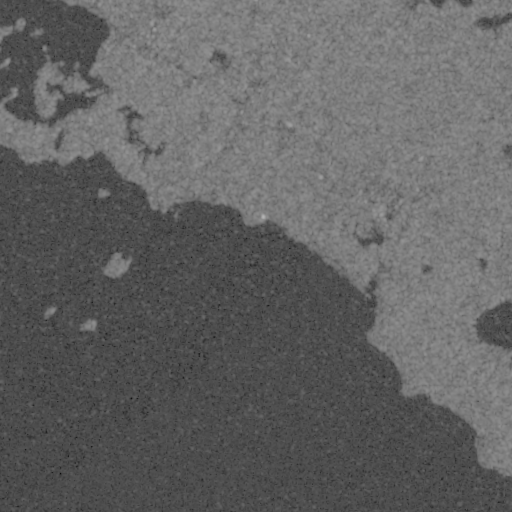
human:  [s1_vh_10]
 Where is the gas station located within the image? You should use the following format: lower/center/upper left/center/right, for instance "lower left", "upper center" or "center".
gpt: The gas station is located in the upper left of the image.
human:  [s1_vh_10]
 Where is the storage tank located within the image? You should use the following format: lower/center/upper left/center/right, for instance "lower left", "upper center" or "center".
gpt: The storage tank is located in the center right of the image.
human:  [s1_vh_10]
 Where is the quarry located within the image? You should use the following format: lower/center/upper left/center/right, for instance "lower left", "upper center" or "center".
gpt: There is no quarry in the image.

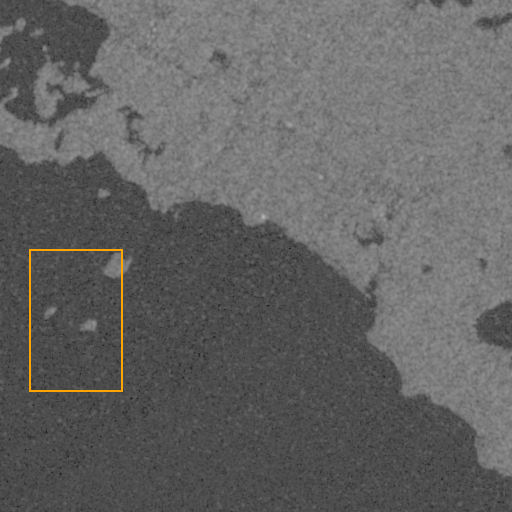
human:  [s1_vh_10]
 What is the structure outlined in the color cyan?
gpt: There is no cyan outline.
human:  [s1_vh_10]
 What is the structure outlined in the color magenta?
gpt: There is no structure outlined in magenta.